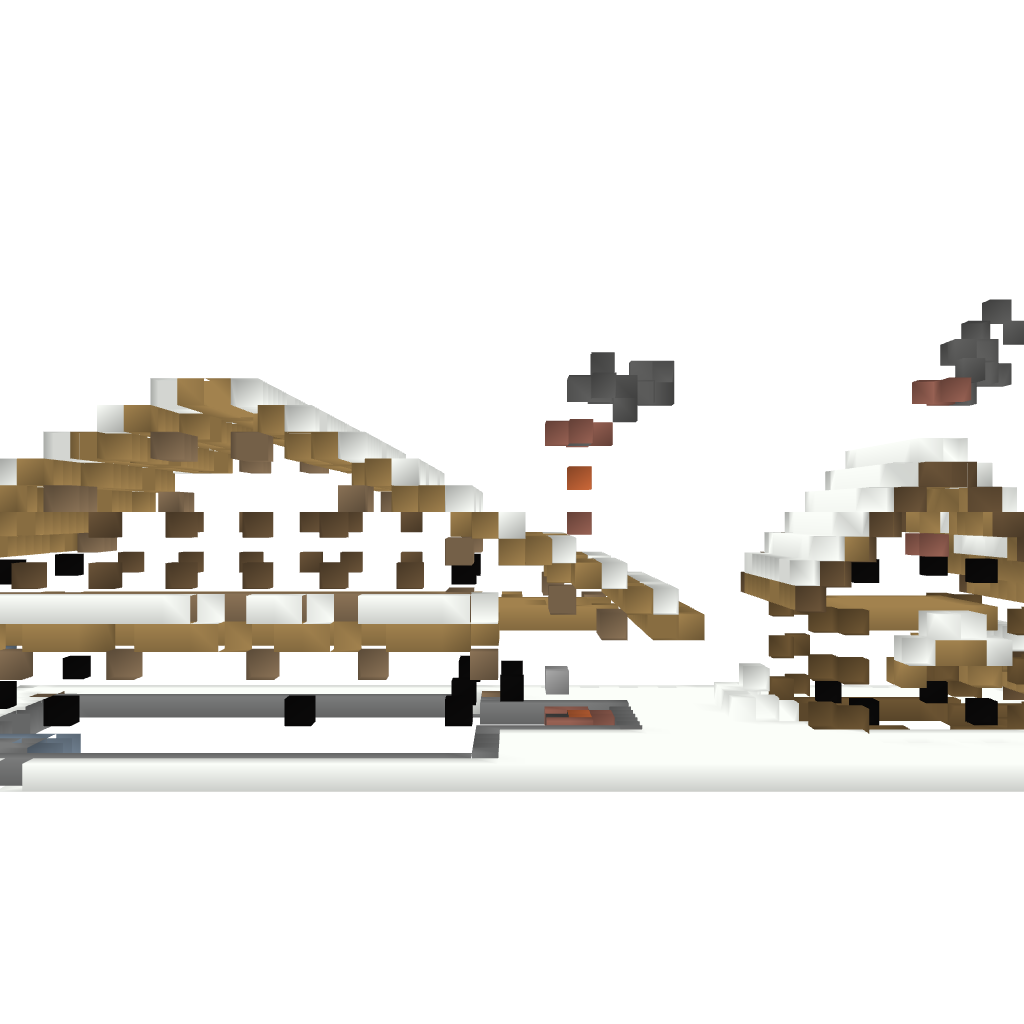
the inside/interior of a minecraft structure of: Winter Houses